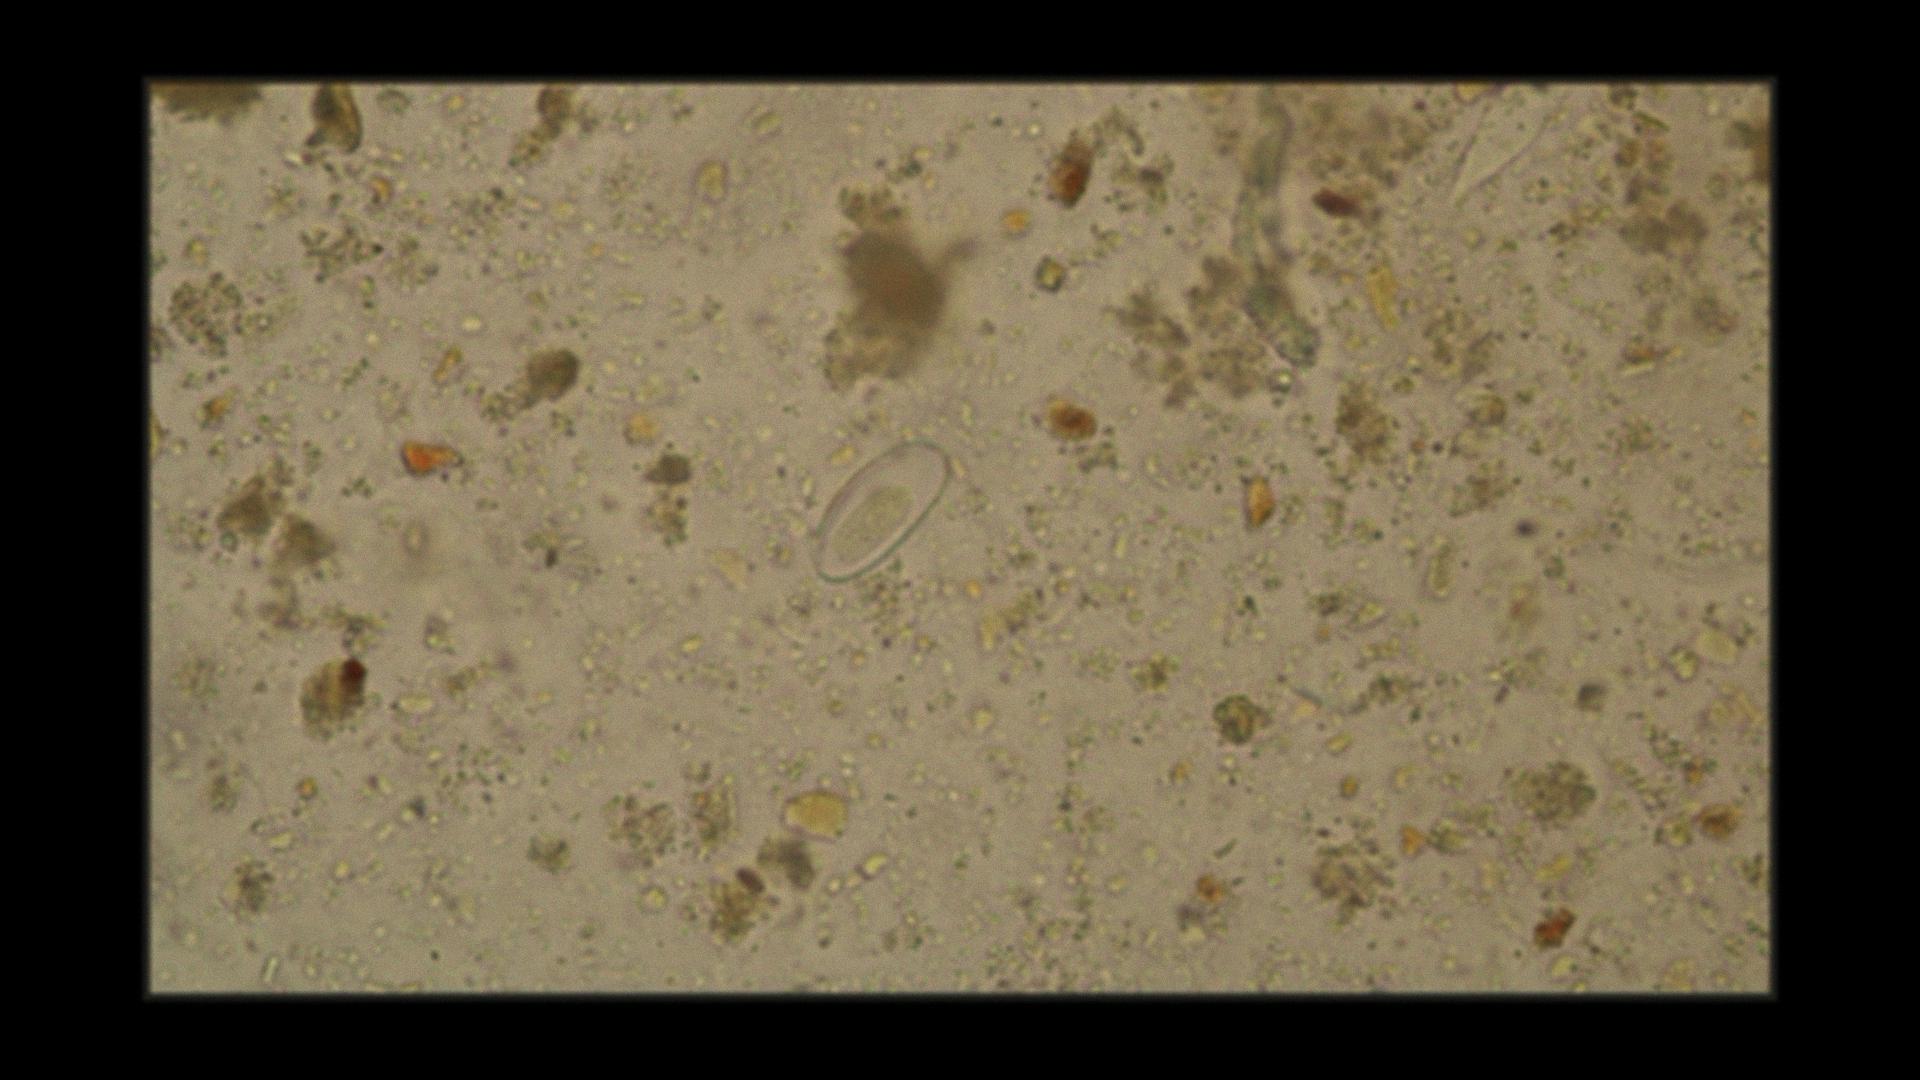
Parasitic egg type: Enterobius vermicularis